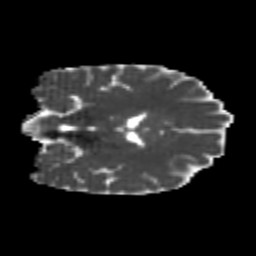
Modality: MD
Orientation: coronal
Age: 20
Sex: female
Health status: healthy
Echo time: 0.074 s